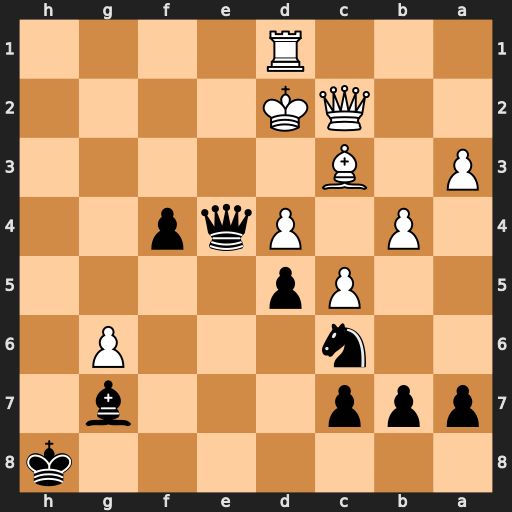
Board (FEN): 7k/ppp3b1/2n3P1/2Pp4/1P1Pqp2/P1B5/2QK4/3R4
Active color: b
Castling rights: -
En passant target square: -
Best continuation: Qe3#